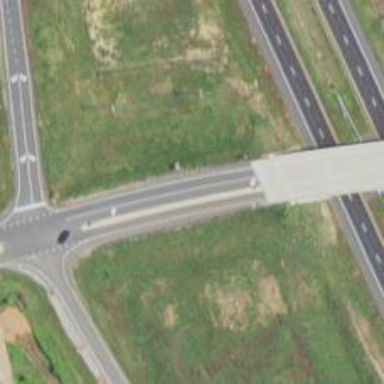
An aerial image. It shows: Secondary road.